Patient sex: M
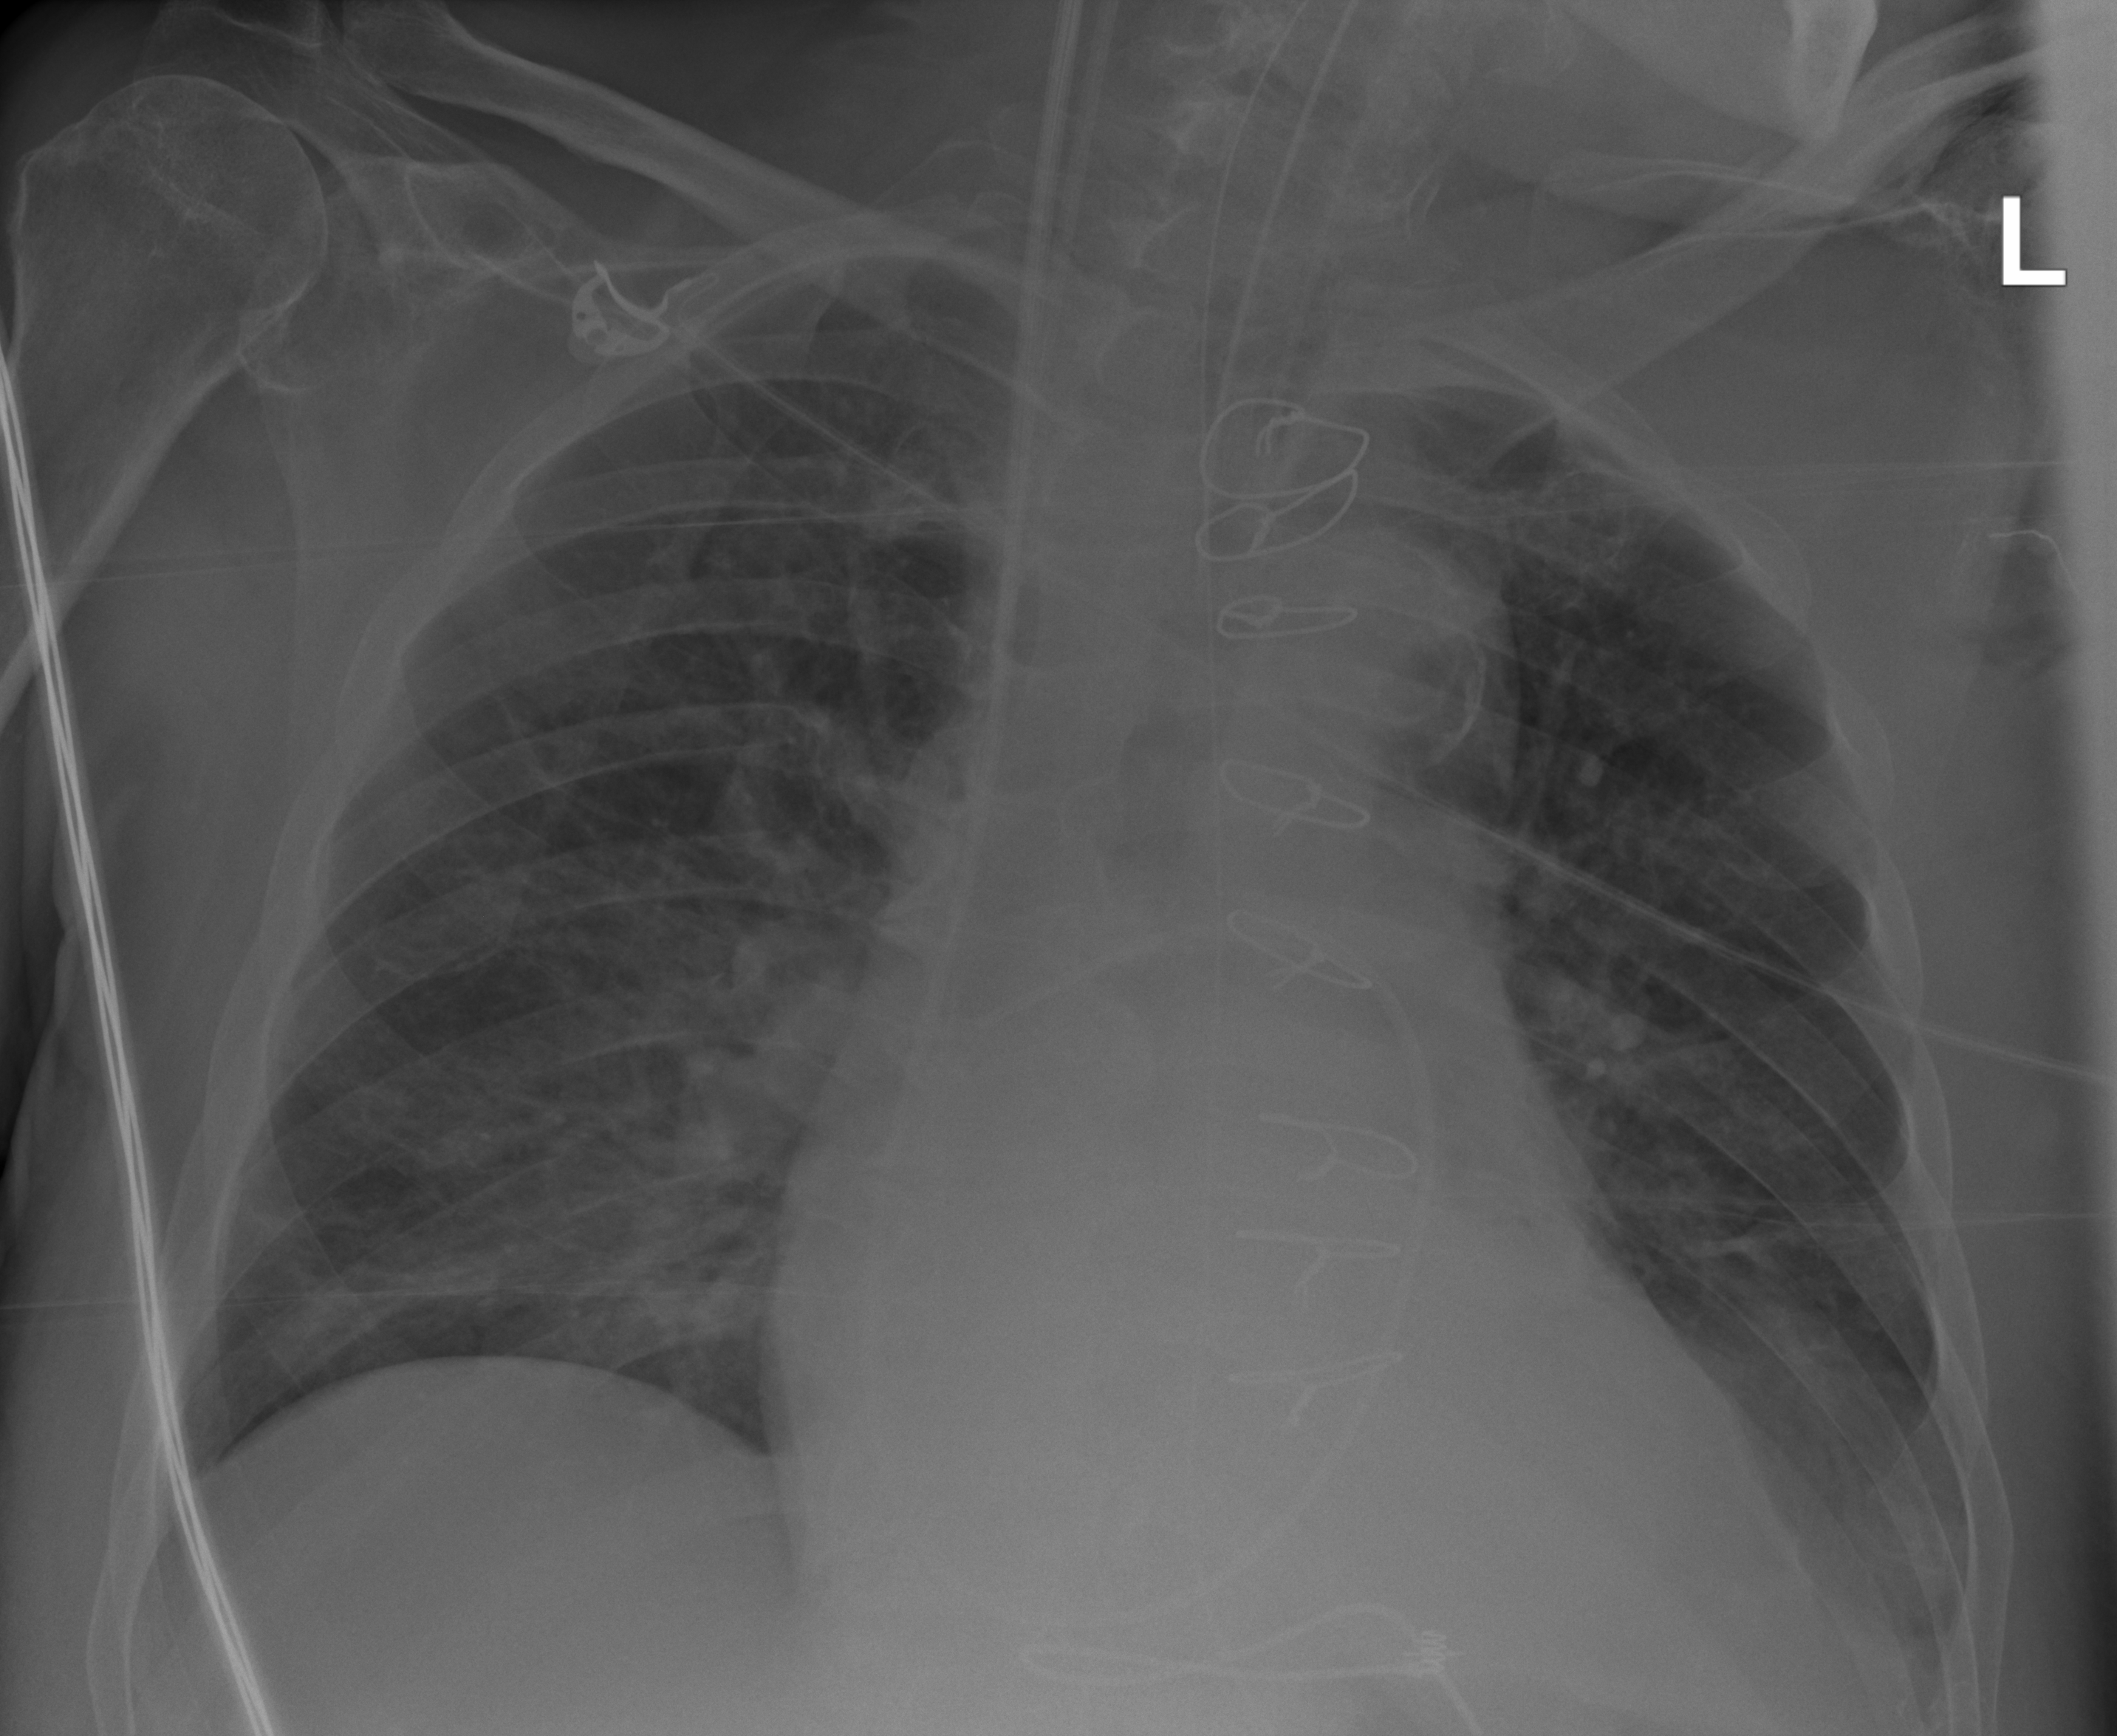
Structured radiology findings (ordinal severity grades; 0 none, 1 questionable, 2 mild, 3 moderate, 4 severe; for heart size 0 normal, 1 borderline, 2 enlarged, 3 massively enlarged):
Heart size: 2
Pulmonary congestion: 2
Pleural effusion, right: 0
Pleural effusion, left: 2
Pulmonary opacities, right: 2
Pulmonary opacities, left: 2
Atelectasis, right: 2
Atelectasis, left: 2